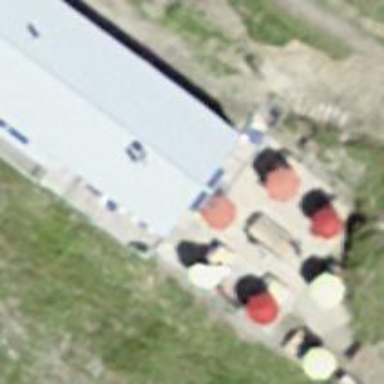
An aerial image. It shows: Picnic table located in leisure land area.